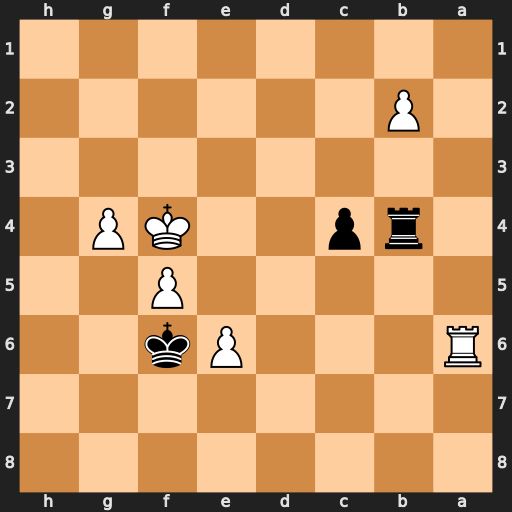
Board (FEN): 8/8/R3Pk2/5P2/1rp2KP1/8/1P6/8
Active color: b
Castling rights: -
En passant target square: -
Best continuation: c3+ Kf3 cxb2 e7+ Kxe7